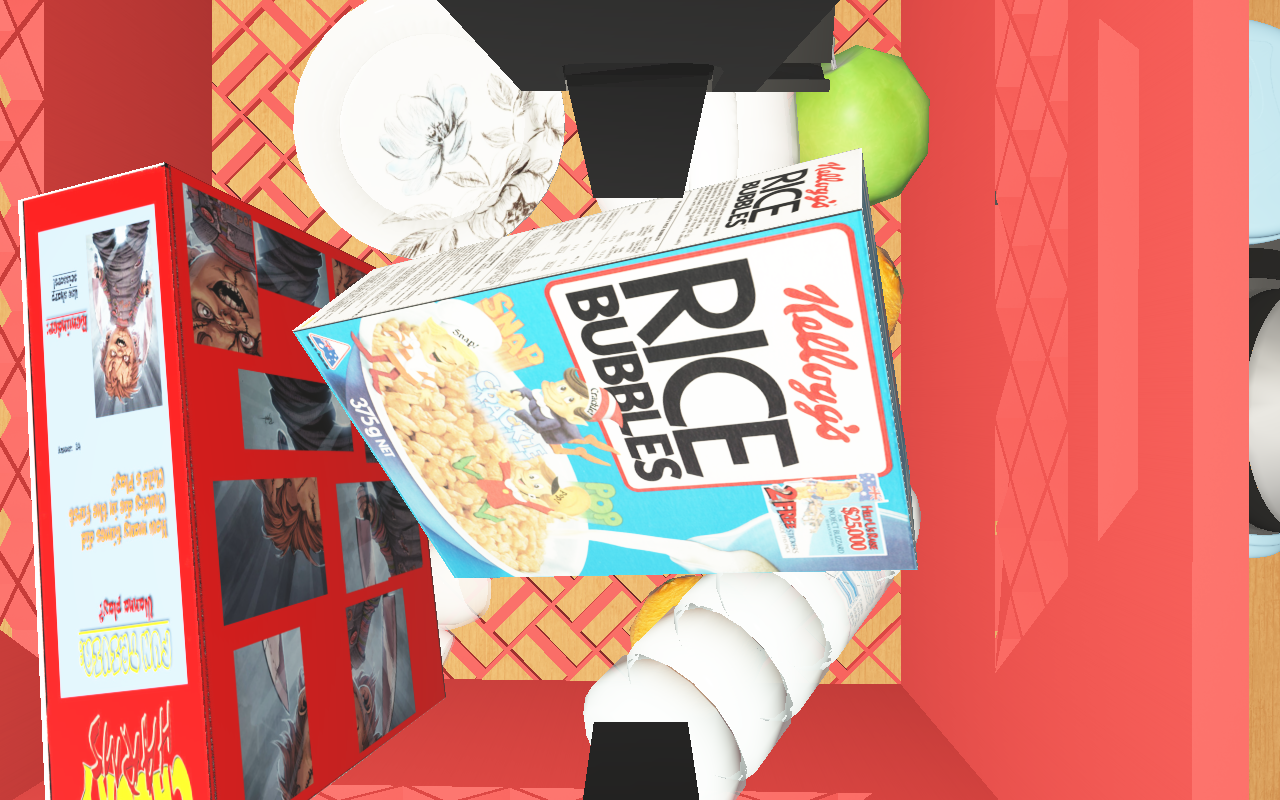
Objects in the scene:
carafe
water bottle
apple
apple
orange
spoon
jam jar
cereal box
cereal box